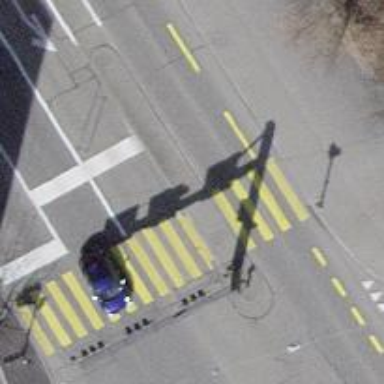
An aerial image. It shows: Primary highway with asphalt surface. There are sidewalks on both sides and designated cycle lane.